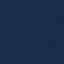
Label: SeaLake